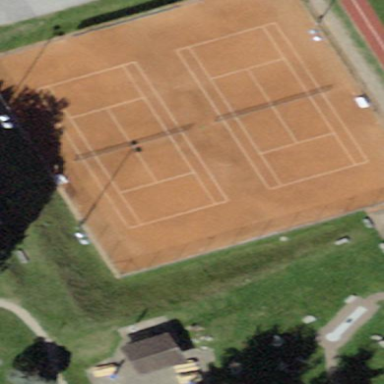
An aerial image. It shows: Tennis court on pitch.